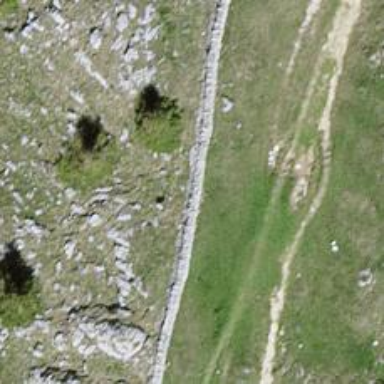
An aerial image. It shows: Wall made of dry stone.